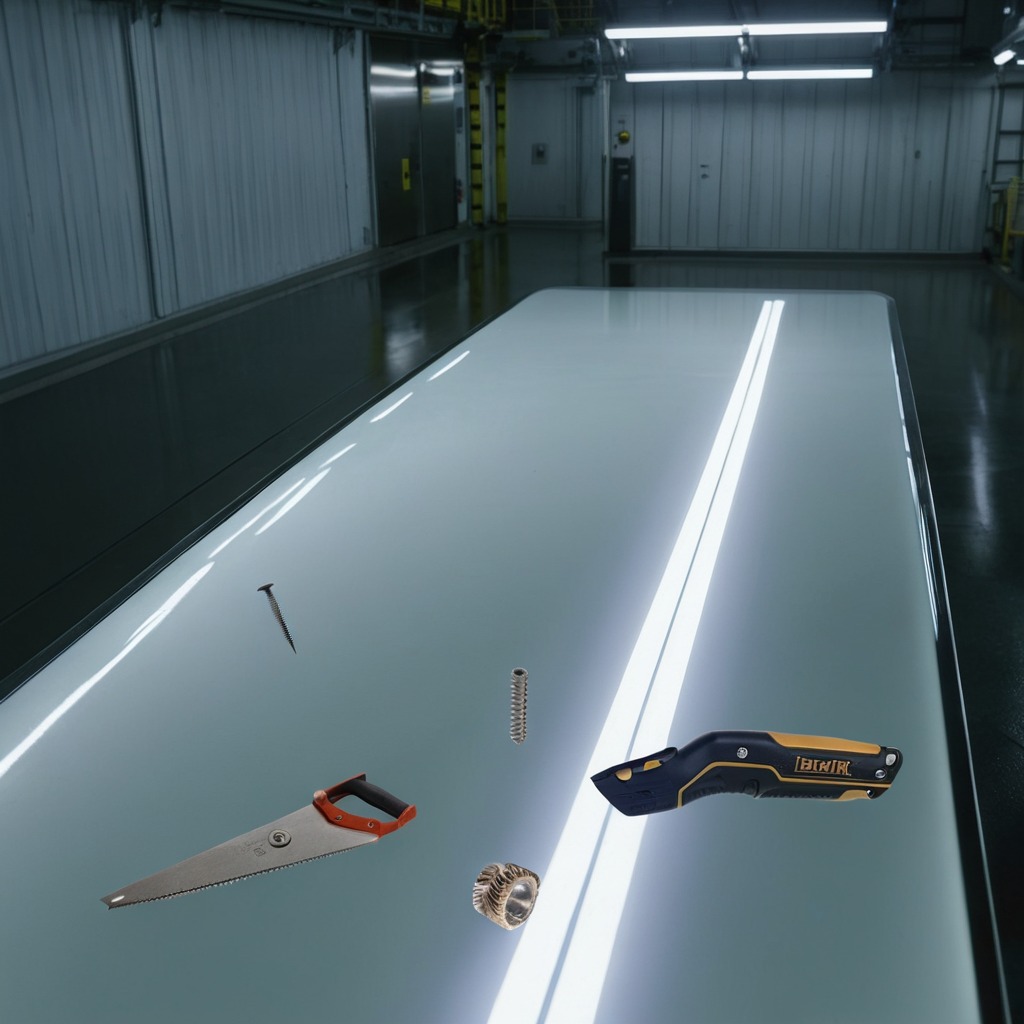
A steel gear with teeth, a utility knife, a metal machine screw, a coiled metal spring, and a handheld metal saw are lying on the high-gloss table in a ship maintenance bay industrial lighting.